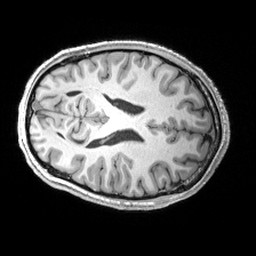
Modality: T1w
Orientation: axial
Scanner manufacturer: siemens
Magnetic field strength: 3 T
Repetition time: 2.53 s
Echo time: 0.00299 s